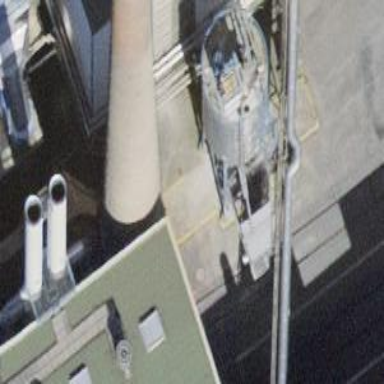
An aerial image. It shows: Chimney that is man-made.